Brain MRI, modality: ceT1
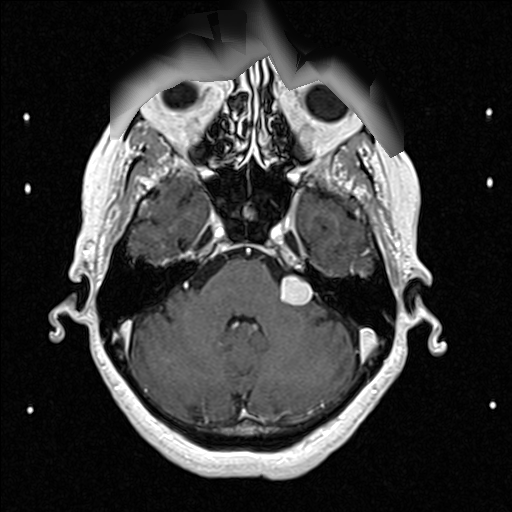